Question: I want to change the color of ic_drawer to white. Yes the three lines icon that you can see below.
Could you point me to any solution via xml?
Currently, I have the white icons ready.

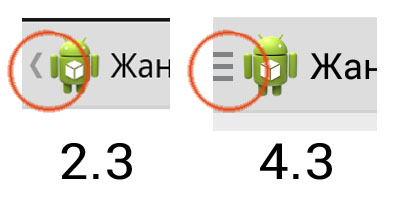
Answer: It is not possible by just setting a color code, you have to do it with custom images.For generating a navigation drawer indicator icon, use the <URL>
Insert the images in your res/drawable-XXXX folder (replace XXXX with hdpi, mdpi, etc.), under a name like .
If you followed <URL> for creating a navigation drawer, you created a drawer toggle with the following code:
'''
mDrawerToggle = new ActionBarDrawerToggle(this, mDrawerLayout,
R.drawable.ic_drawer, R.string.drawer_open, R.string.drawer_close)...
'''
Replace this line with the following:
'''
mDrawerToggle = new ActionBarDrawerToggle(this, mDrawerLayout,
R.drawable.custom_ic_drawer, R.string.drawer_open, R.string.drawer_close)...
'''
This way the toggle will have your custom icon.
If you want to change the icon for the Up navigation (the grey caret on your left picture, see <URL>.